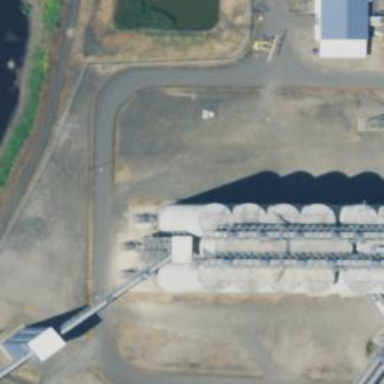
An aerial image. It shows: Silo.